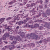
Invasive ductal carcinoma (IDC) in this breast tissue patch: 1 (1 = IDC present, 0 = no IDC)